Field crop: tomato
Growth stage: 1
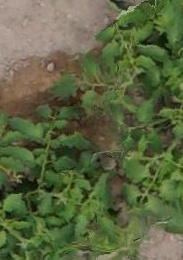
Species: tomato